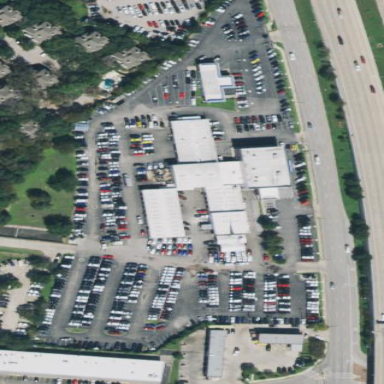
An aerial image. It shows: Car shop building.